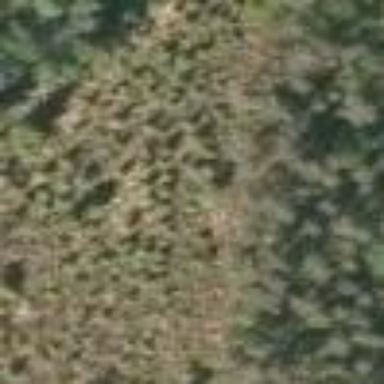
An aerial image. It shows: Needle-leaved woodland.